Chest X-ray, PA view. Patient: 62 years old, sex M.
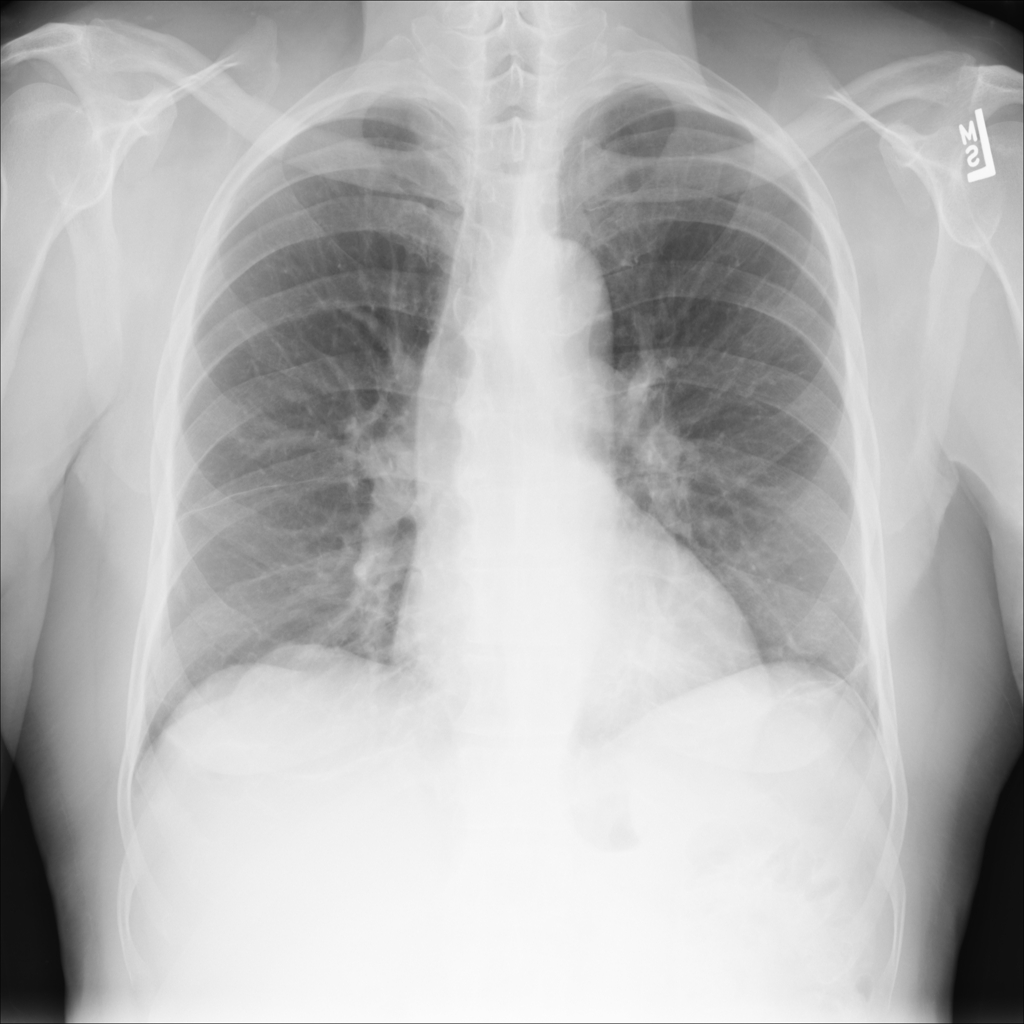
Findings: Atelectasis